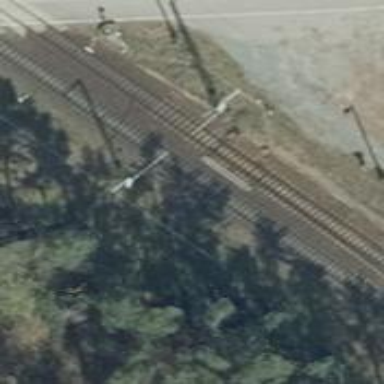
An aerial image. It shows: Railway switch.